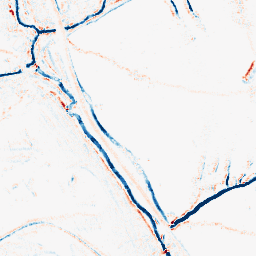
Category: morphological
Decomposition family: morphological_rect
Decomposition parameters: operation: average
width: 5
height: 5
Upsampling method: sinc_hamming
Upsampling parameters: scale: 8
kernel_size: 16
Upsampling scale: 8